设正四面体$ABCD$的棱长为$1$，棱$AB$上一点$P$满足$AP=\frac{1}{3}$，且$P$到面$ACD$、$BCD$的距离分别为$d_1$、$d_2$，则$d_1+d_2=$\underline{\ \ \ \ \ \ \ \ }。\\[10pt]
【解答】
\textbf{【答案】} $\frac{\sqrt{6}}{3}$\\
[10pt]

\noindent
\textbf{【知识点】} 锥体体积的有关计算\\
[5pt]
\textbf{【分析】} 求得四面体的高，再利用$V_{P-BCD}+V_{P-ACD}=V_{A-BCD}$，代入棱锥的体积公式即可求得。\\
[10pt]

\noindent
\textbf{【详解】} 解：由题意得：\\
[5pt]

figure1

如图：$AO
\perp$ 平面$BCD$，$OB=\frac{2}{3} \times \frac{\sqrt{3}}{2} \times 1 = \frac{\sqrt{3}}{3}$，\\
[5pt]
\[
\therefore OA = \sqrt{1^2 - \left(\frac{\sqrt{3}}{3}\right)^2} = \frac{\sqrt{6}}{3}
\]

由等体积法
$V_{P-BCD}+V_{P-ACD}=V_{A-BCD}$，由正四面体可知$S_{\triangle BCD}=S_{\triangle ACD}$，\\
\[
\therefore \frac{1}{3} \times S_{\triangle BCD} \times AO = \frac{1}{3} \times S_{\triangle ACD} \times d_1 + \frac{1}{3} \times S_{\triangle BCD} \times d_2
\]
\[
\therefore d_1 + d_2 = \frac{\sqrt{6}}{3}
\]
故答案为：
$\frac{\sqrt{6}}{3}$
。
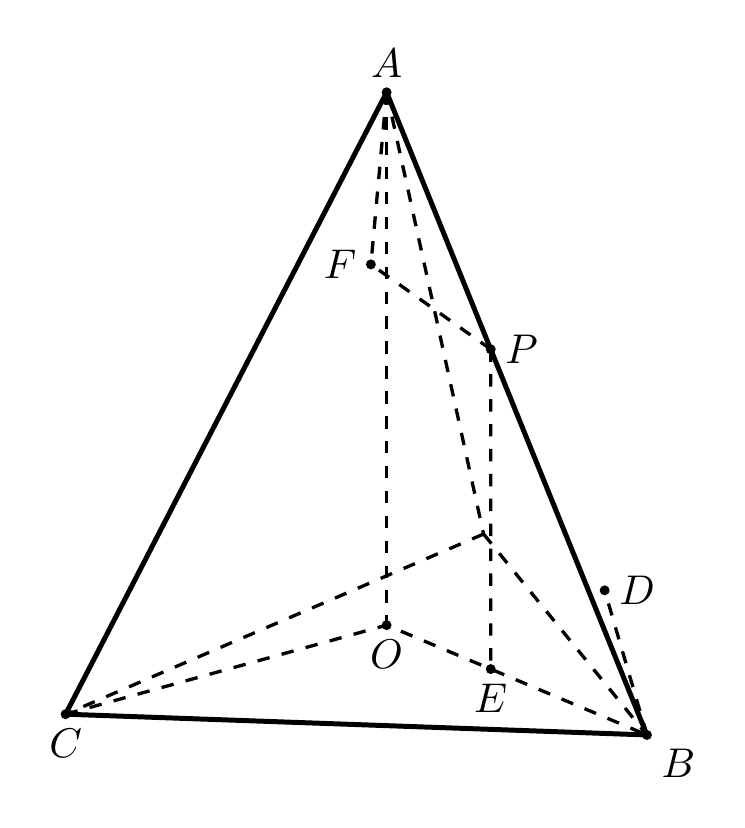